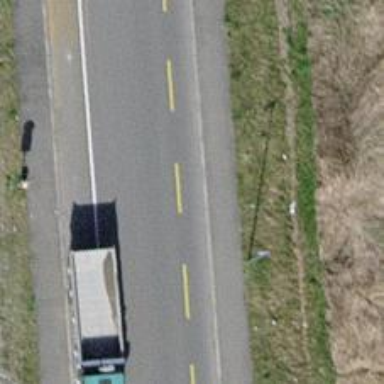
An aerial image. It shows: Cycle lane with asphalt surface.